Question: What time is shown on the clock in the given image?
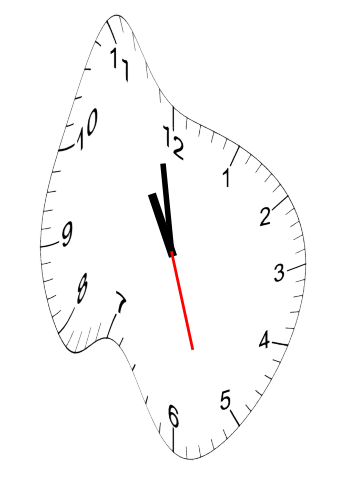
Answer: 10:58:27